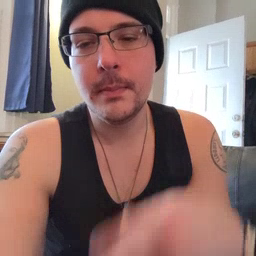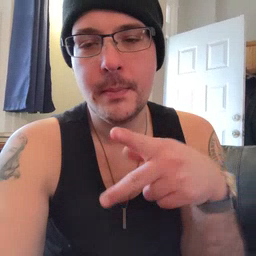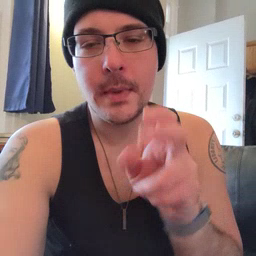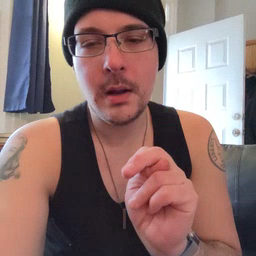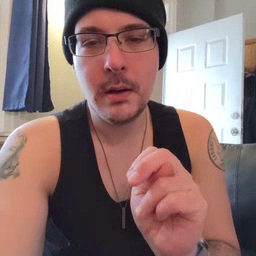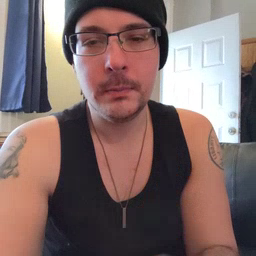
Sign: pen